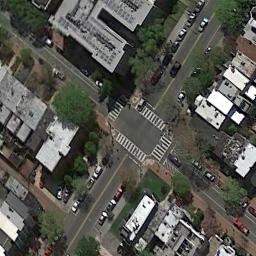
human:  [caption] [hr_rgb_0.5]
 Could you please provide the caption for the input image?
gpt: There are many buildings beside the intersection .

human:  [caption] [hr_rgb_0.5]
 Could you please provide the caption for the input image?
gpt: There are many moving and waiting vehicles on the road at the intersection, Many buildings and some trees around the intersection .

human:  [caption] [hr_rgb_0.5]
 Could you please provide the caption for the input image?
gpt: There are some houses near the crossroads .

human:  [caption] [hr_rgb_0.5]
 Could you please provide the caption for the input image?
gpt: An intersection with normal traffic is between lots of neatly arranged houses .

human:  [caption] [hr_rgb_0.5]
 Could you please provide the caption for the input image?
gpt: There are some gray buildings and green trees around the intersection .